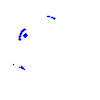
Particle: proton